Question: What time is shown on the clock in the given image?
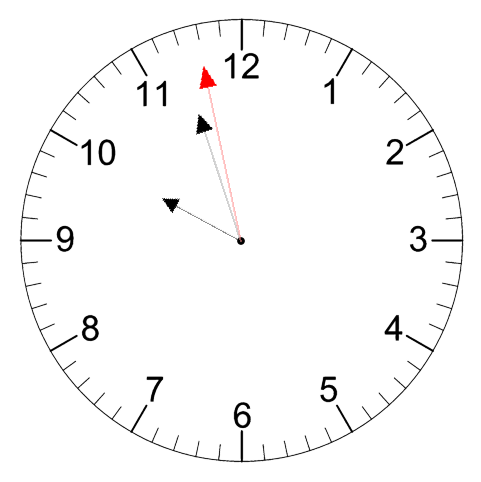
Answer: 09:56:58